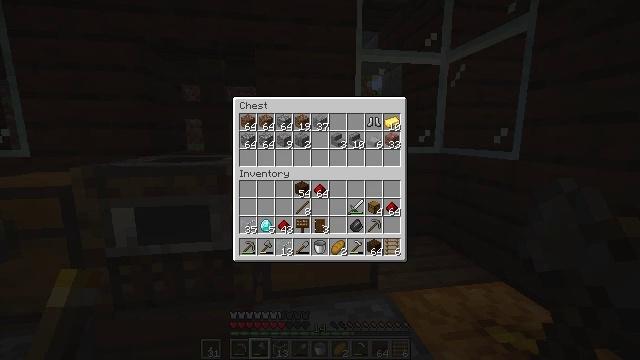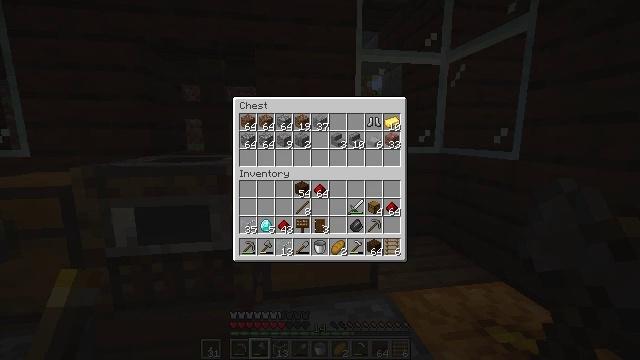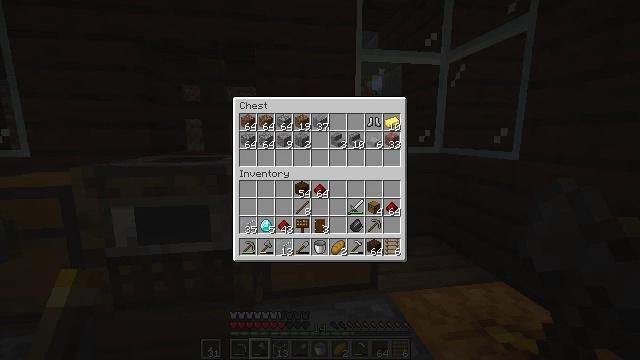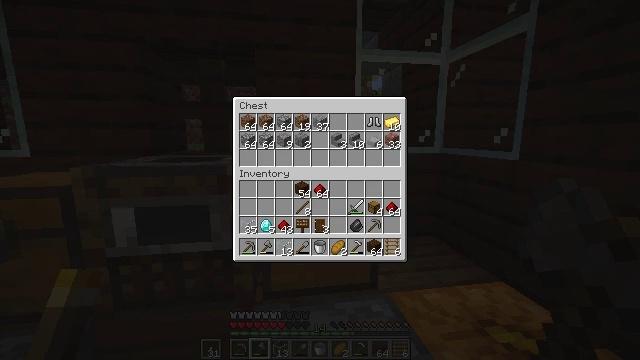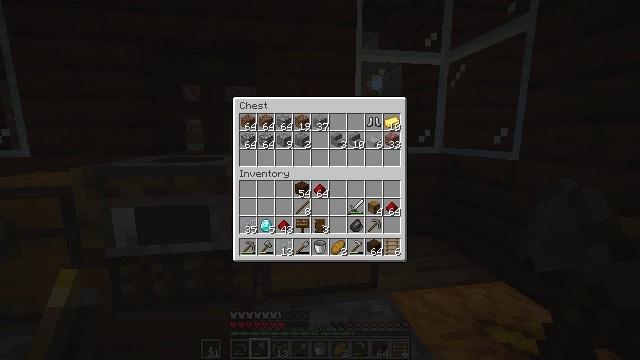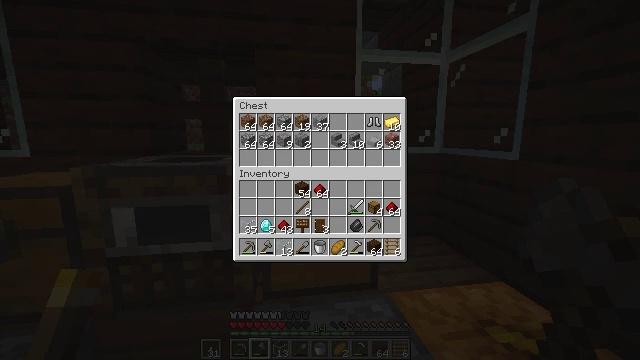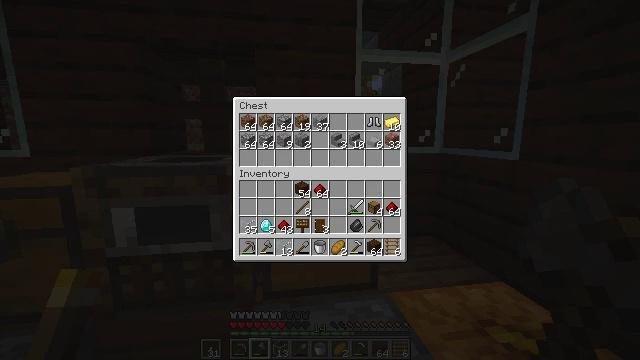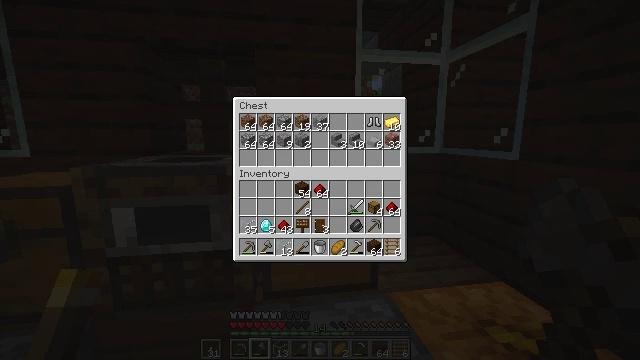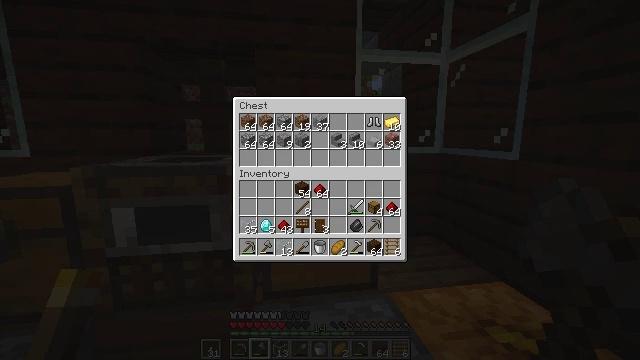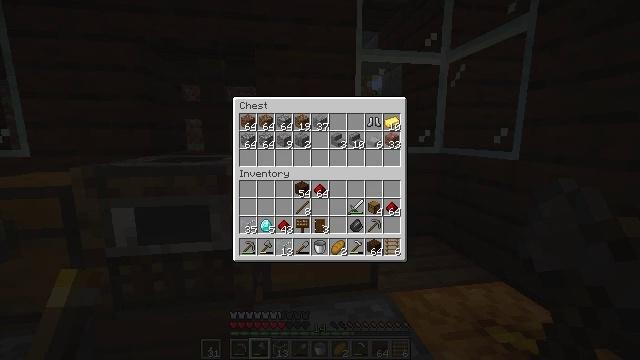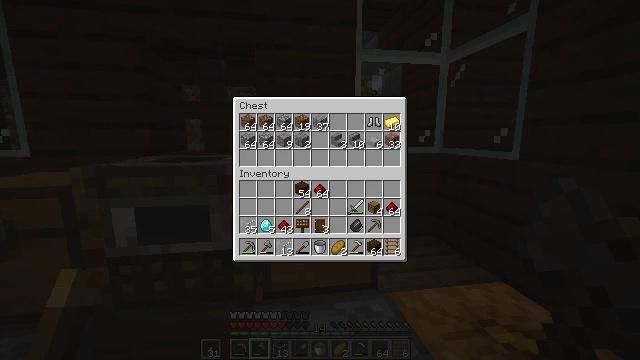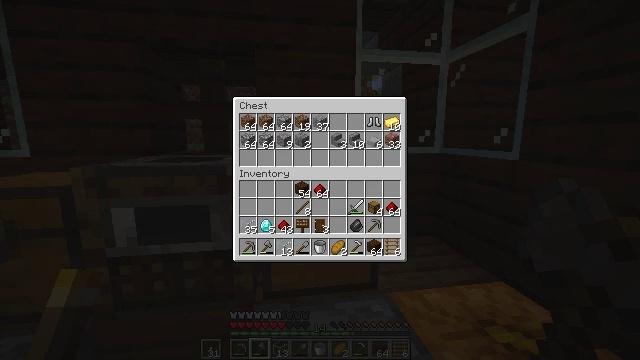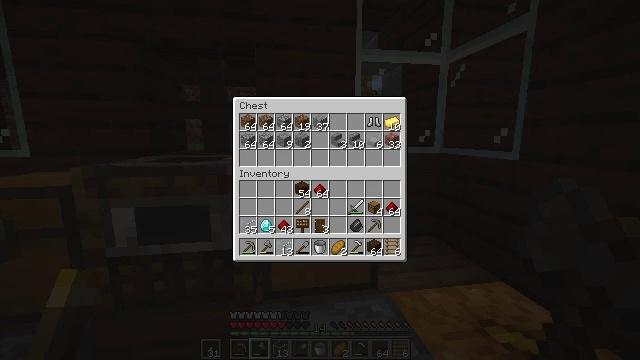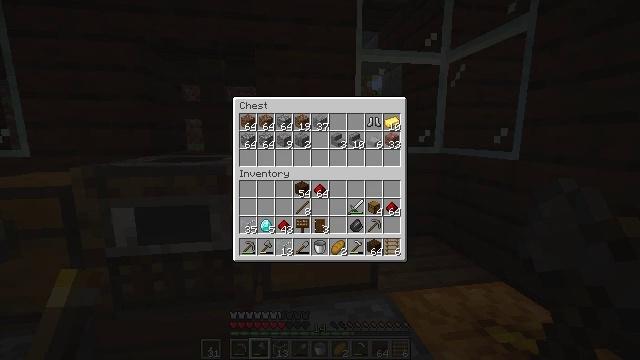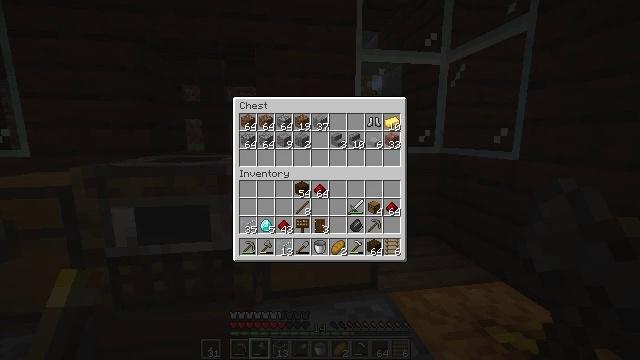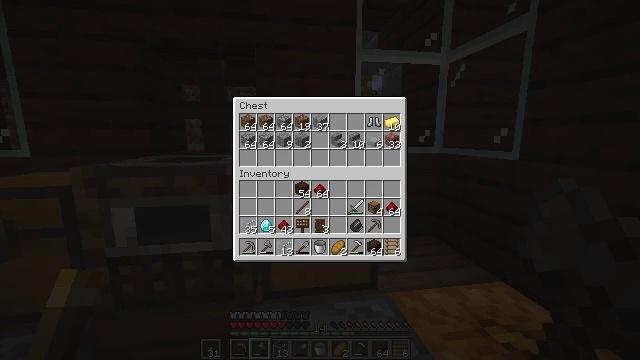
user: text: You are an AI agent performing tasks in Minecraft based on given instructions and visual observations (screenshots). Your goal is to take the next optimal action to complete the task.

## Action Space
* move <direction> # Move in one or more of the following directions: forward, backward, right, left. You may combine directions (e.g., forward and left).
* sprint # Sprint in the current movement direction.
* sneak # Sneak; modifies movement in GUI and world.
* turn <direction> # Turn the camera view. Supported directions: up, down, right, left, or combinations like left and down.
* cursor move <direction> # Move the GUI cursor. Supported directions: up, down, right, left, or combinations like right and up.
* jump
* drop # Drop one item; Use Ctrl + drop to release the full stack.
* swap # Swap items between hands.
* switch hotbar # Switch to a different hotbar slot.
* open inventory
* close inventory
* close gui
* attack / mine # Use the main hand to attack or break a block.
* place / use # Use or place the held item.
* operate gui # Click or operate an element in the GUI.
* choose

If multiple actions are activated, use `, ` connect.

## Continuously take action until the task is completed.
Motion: motion action
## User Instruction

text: Make a cobblestone wall with six cobblestone blocks.
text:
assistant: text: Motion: no_op
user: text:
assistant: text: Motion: no_op
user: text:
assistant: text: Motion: no_op
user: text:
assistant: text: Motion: no_op
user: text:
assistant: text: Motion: no_op
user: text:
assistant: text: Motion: no_op
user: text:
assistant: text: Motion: no_op
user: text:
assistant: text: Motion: no_op
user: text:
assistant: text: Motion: no_op
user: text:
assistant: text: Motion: no_op
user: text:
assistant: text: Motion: no_op
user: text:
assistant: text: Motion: no_op
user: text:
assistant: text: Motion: no_op
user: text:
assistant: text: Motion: no_op
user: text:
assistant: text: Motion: no_op
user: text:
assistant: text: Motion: no_op
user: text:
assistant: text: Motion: no_op
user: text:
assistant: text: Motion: no_op
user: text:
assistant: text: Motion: no_op
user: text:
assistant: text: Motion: no_op
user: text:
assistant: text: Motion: no_op
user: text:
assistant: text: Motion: no_op
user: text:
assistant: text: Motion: no_op
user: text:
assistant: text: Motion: no_op
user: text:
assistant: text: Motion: no_op
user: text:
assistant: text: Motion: no_op
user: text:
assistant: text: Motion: no_op
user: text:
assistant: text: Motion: no_op
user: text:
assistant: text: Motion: no_op
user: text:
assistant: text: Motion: no_op